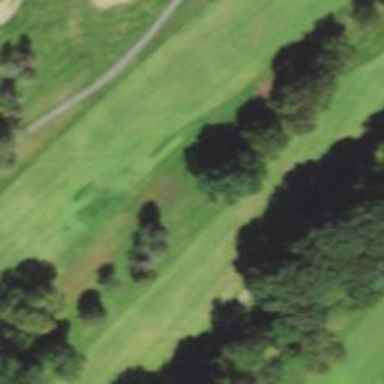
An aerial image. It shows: Golf fairway surrounded by grass.